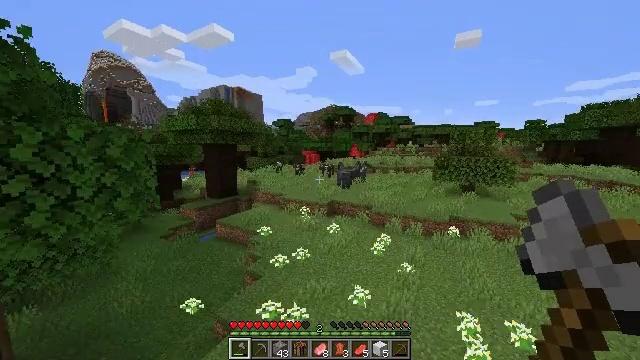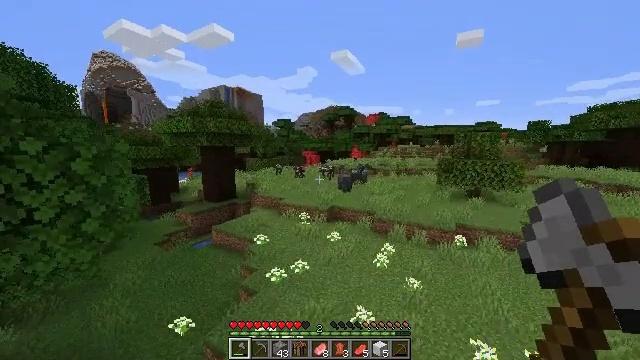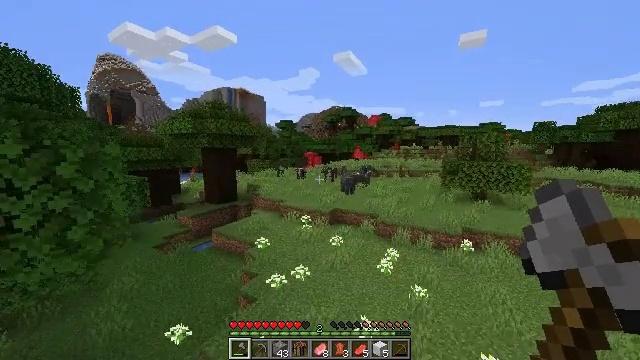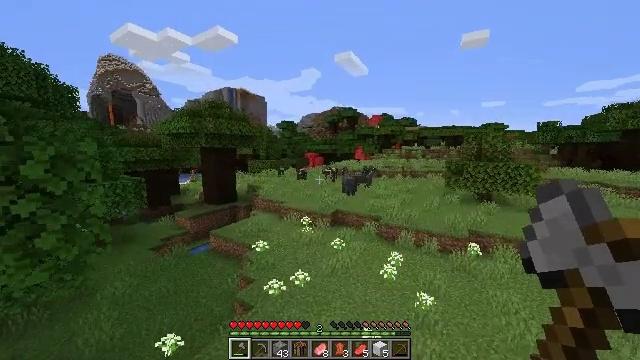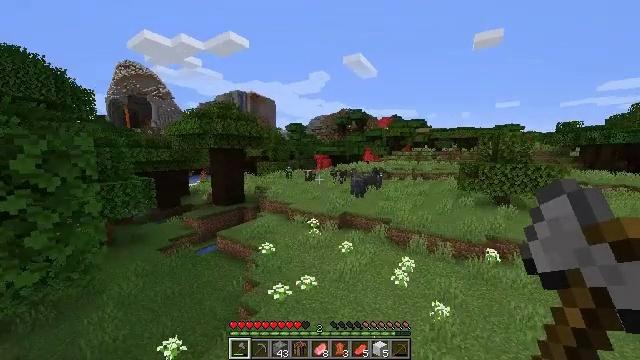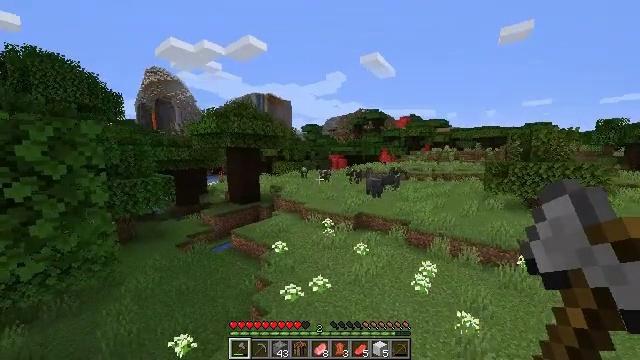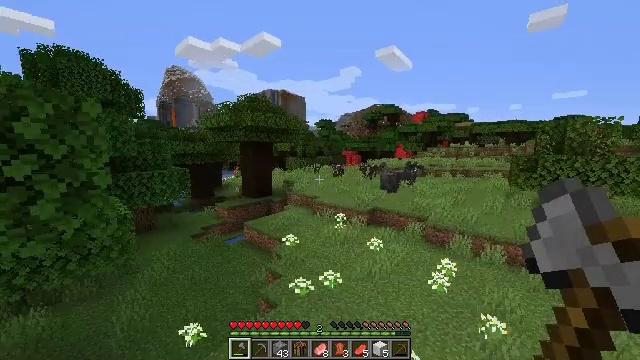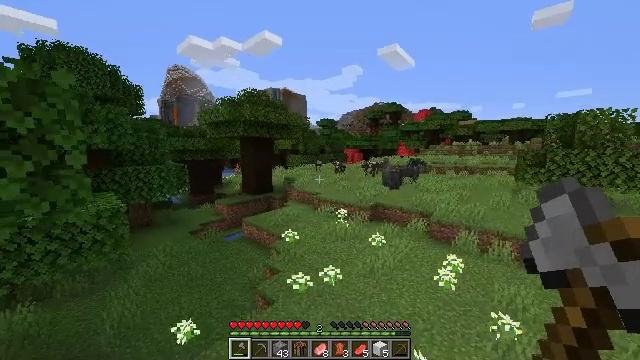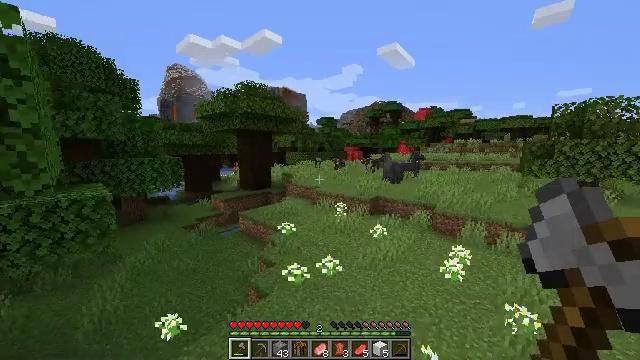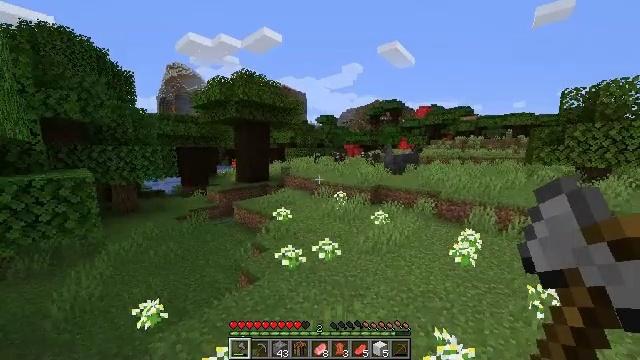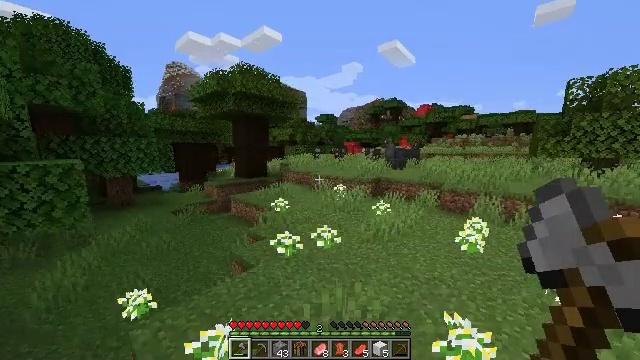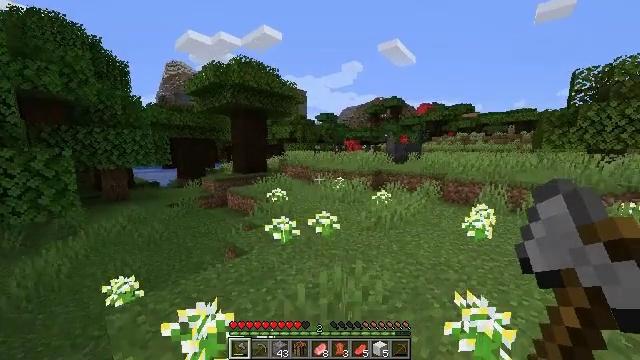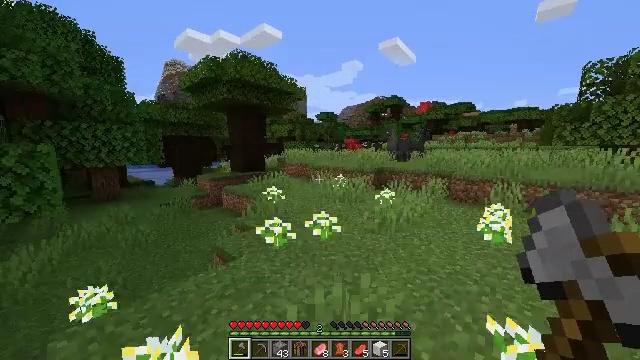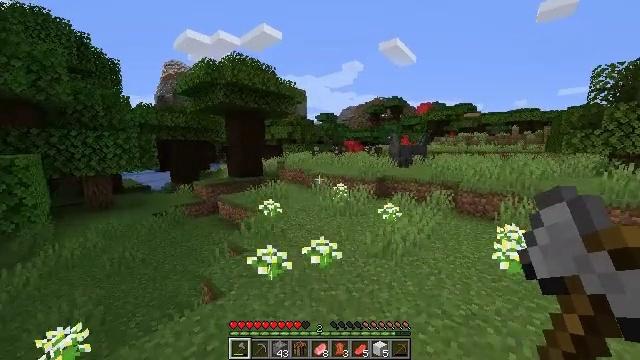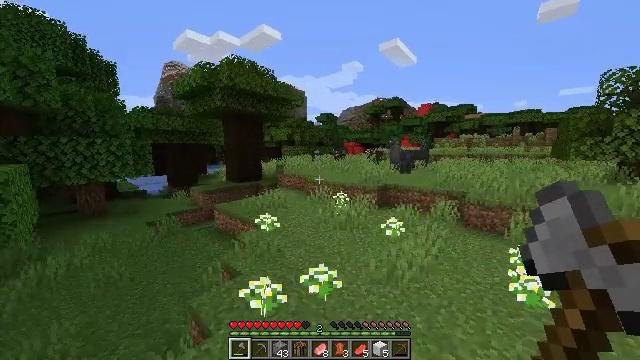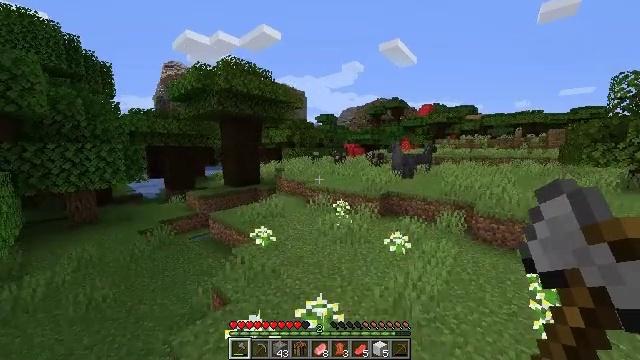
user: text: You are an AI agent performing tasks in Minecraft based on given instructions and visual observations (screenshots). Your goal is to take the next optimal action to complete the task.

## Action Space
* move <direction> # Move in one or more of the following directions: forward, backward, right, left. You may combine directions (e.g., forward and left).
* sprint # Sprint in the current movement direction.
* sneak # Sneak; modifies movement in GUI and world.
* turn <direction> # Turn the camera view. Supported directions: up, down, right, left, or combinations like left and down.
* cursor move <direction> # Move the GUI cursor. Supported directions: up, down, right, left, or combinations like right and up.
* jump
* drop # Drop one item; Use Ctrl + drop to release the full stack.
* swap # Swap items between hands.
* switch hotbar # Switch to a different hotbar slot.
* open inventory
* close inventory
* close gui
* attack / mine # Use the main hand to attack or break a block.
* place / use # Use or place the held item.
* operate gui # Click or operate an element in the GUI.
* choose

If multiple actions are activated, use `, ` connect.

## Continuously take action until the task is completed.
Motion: motion action
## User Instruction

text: Obtain red mushroom blocks for decoration.
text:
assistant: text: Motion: move forward, sprint, jump
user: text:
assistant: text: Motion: move forward, sprint, jump
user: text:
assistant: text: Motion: move forward, sprint, jump
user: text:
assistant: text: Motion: move forward, sprint, turn left, jump
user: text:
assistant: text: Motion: move forward, sprint, turn left, jump
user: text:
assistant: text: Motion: move forward, sprint, turn left, jump
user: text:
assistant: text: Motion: move forward, sprint, jump
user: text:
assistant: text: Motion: move forward, sprint, jump
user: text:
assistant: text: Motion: move forward, jump
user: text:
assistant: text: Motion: move forward, jump
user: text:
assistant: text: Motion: move forward, jump
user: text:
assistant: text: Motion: move forward, jump
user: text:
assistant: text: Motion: move forward, jump
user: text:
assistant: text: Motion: move forward, jump
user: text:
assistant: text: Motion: move forward, jump
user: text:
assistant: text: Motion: move forward, jump
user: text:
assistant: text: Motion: move forward, jump
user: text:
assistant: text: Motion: move forward, jump
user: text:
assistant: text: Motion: move forward, turn right, jump
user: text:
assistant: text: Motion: move forward, turn right, jump
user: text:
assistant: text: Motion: move forward, jump
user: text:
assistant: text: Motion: move forward, turn right, jump
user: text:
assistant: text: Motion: move forward, jump
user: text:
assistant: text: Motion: move forward, jump
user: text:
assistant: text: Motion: move forward, jump
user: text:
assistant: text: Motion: move forward, jump
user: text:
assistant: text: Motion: move forward, jump
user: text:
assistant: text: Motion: move forward, jump
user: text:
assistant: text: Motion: move forward, jump
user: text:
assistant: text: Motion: move forward, jump